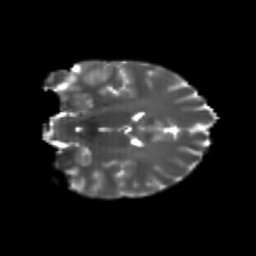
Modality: T2w
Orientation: coronal
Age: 22
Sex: female
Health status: healthy
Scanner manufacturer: philips
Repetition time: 7.389 s
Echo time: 0.08599 s